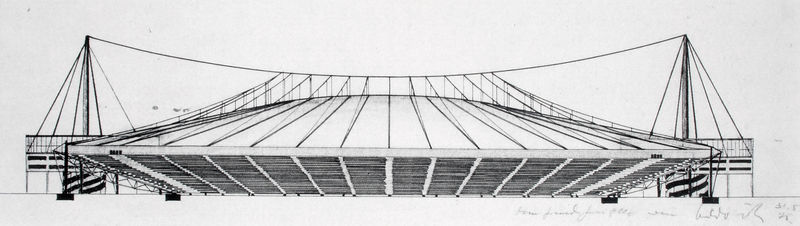
Titel: Stadion, Ansicht
Künstler: Bodo Rasch
Schlagwörter: zeichnung, dach, architektur, oval, rund, kuppel, masten, seile, symmetrisch, entwurf, tribühne, zelt, drähte, stadion, hängekonstruktion